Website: walmart
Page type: cart
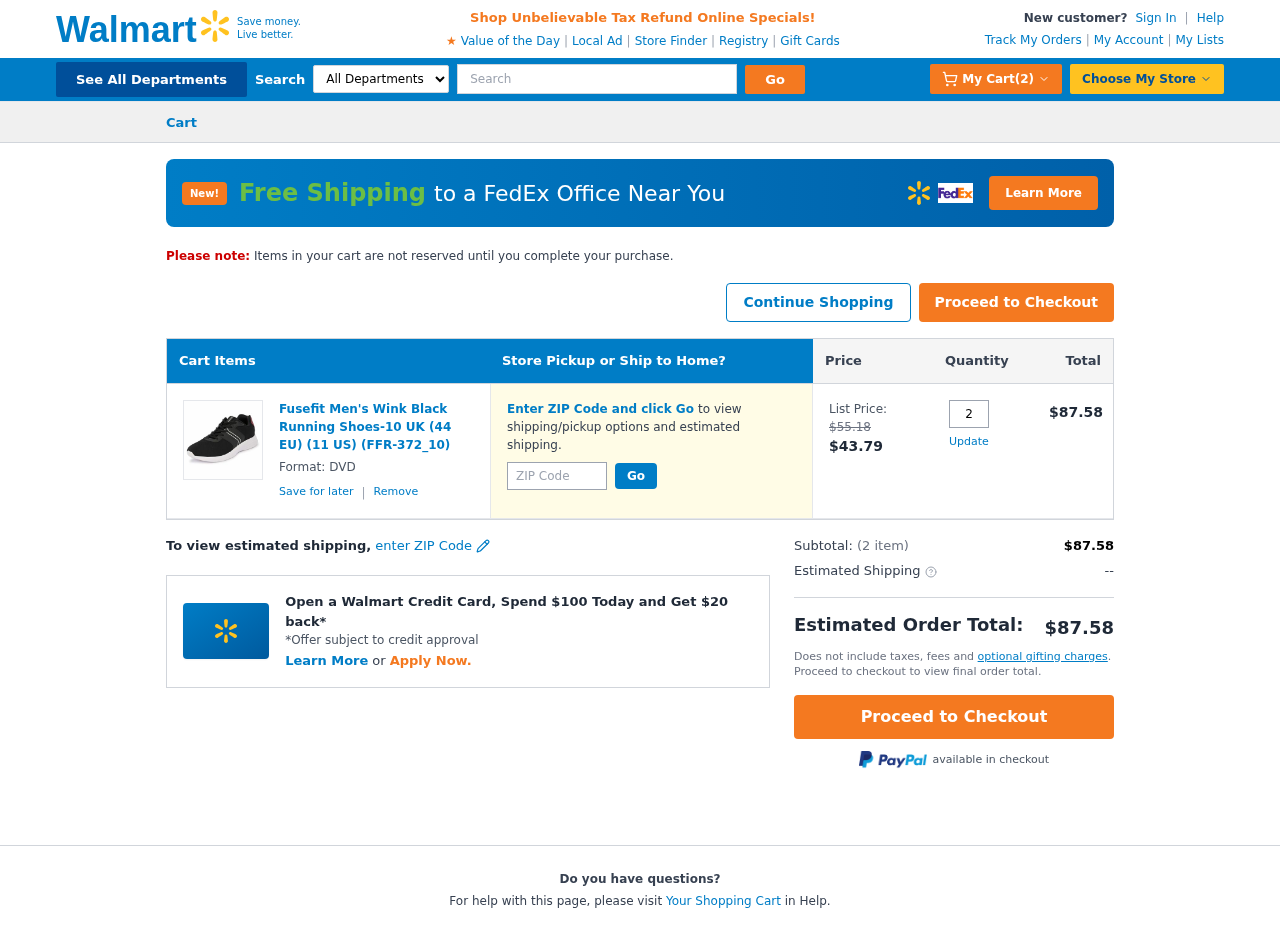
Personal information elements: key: PII_POSTCODE
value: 46985
Product elements: key: PRODUCT1_NAME
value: Fusefit Men's Wink Black Running Shoes-10 UK (44 EU) (11 US) (FFR-372_10)
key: PRODUCT1_PRICE
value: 43.79
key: PRODUCT1_QUANTITY
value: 2
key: PRODUCT1_ORIGINAL_PRICE
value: $55.18
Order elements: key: ORDER_NUM_ITEMS
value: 2
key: ORDER_SUBTOTAL
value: $87.58
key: ORDER_TOTAL
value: $87.58
Search elements: key: HEADER_SEARCH
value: Search